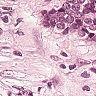
Metastatic tissue present: yes